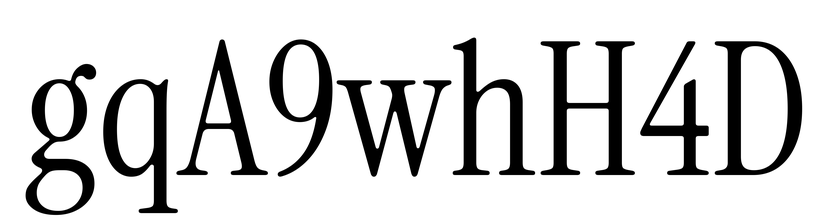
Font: InstrumentSerif-Regular